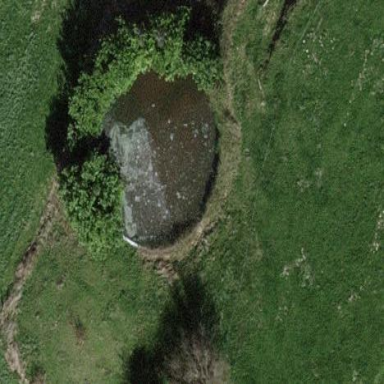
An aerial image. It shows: Pond with natural water.